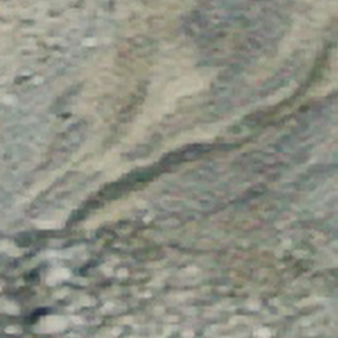
Label: other